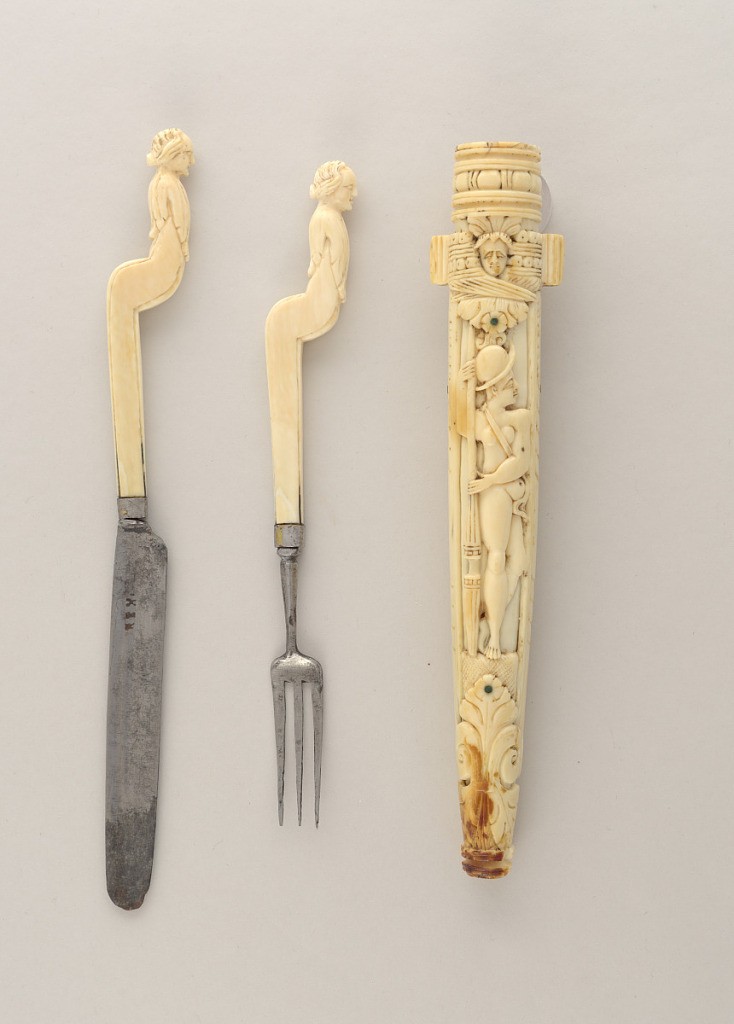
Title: Knife
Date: early 17th century
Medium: ivory, steel
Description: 1985-103-149-a: Elaborately carved ivory sheath for two implements...;     1985-103-149-b: Straight sided blade with round top, square plain ...;     1985-103-149-c: Fork has three curved tines, curved shoulders. Pla...